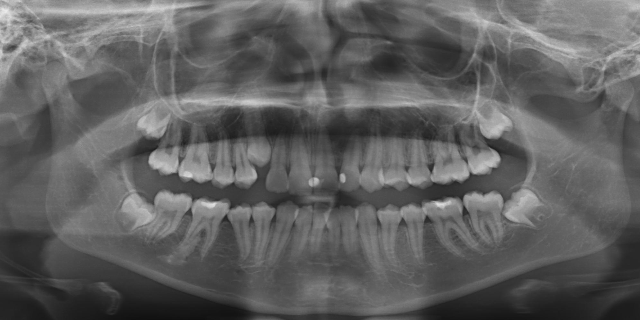
adult